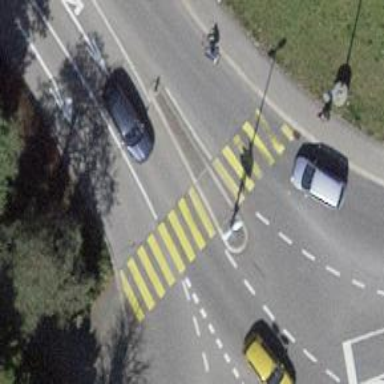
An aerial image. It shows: Zebra crossing on the road.